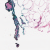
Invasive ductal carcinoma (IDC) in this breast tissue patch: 0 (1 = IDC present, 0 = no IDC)